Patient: sex M, age 68
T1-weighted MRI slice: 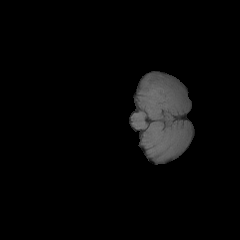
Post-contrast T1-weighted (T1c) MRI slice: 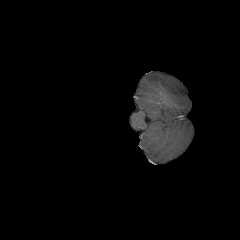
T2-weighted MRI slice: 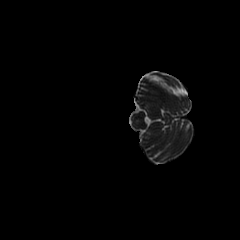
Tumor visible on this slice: no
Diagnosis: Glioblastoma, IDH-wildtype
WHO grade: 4